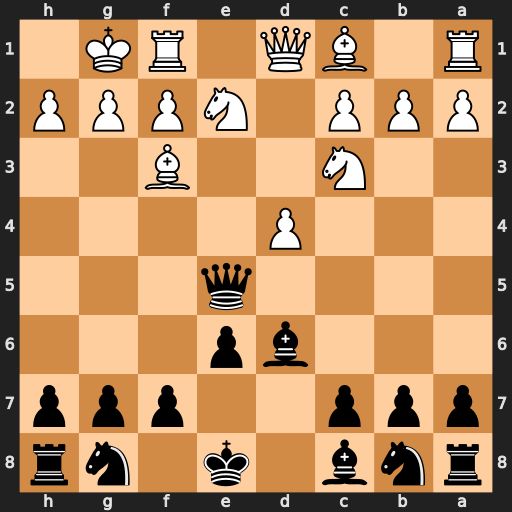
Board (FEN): rnb1k1nr/ppp2ppp/3bp3/4q3/3P4/2N2B2/PPP1NPPP/R1BQ1RK1
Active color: b
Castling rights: kq
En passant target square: -
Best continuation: Qxh2#